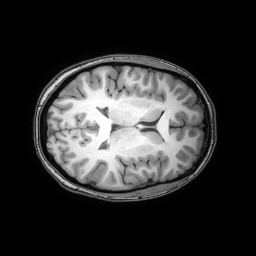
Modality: T1w
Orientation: axial
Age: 26
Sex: female
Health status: healthy
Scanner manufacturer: philips
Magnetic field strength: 3 T
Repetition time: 0.0079 s
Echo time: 0.0035 s